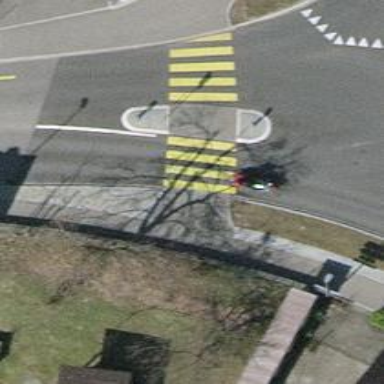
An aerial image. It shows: Kerb serving as barrier.